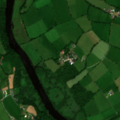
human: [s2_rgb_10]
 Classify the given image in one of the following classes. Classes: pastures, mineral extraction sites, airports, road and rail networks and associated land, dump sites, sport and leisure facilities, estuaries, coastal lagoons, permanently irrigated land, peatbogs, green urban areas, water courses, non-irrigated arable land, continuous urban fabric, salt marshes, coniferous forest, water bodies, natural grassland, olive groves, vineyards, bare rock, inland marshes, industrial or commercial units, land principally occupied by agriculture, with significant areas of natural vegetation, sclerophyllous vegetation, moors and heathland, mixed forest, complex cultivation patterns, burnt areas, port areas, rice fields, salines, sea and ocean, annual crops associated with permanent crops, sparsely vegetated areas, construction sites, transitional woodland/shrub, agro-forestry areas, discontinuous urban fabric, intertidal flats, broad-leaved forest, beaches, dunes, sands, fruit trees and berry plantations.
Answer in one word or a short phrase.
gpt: non-irrigated arable land, pastures, broad-leaved forest, water courses